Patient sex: M
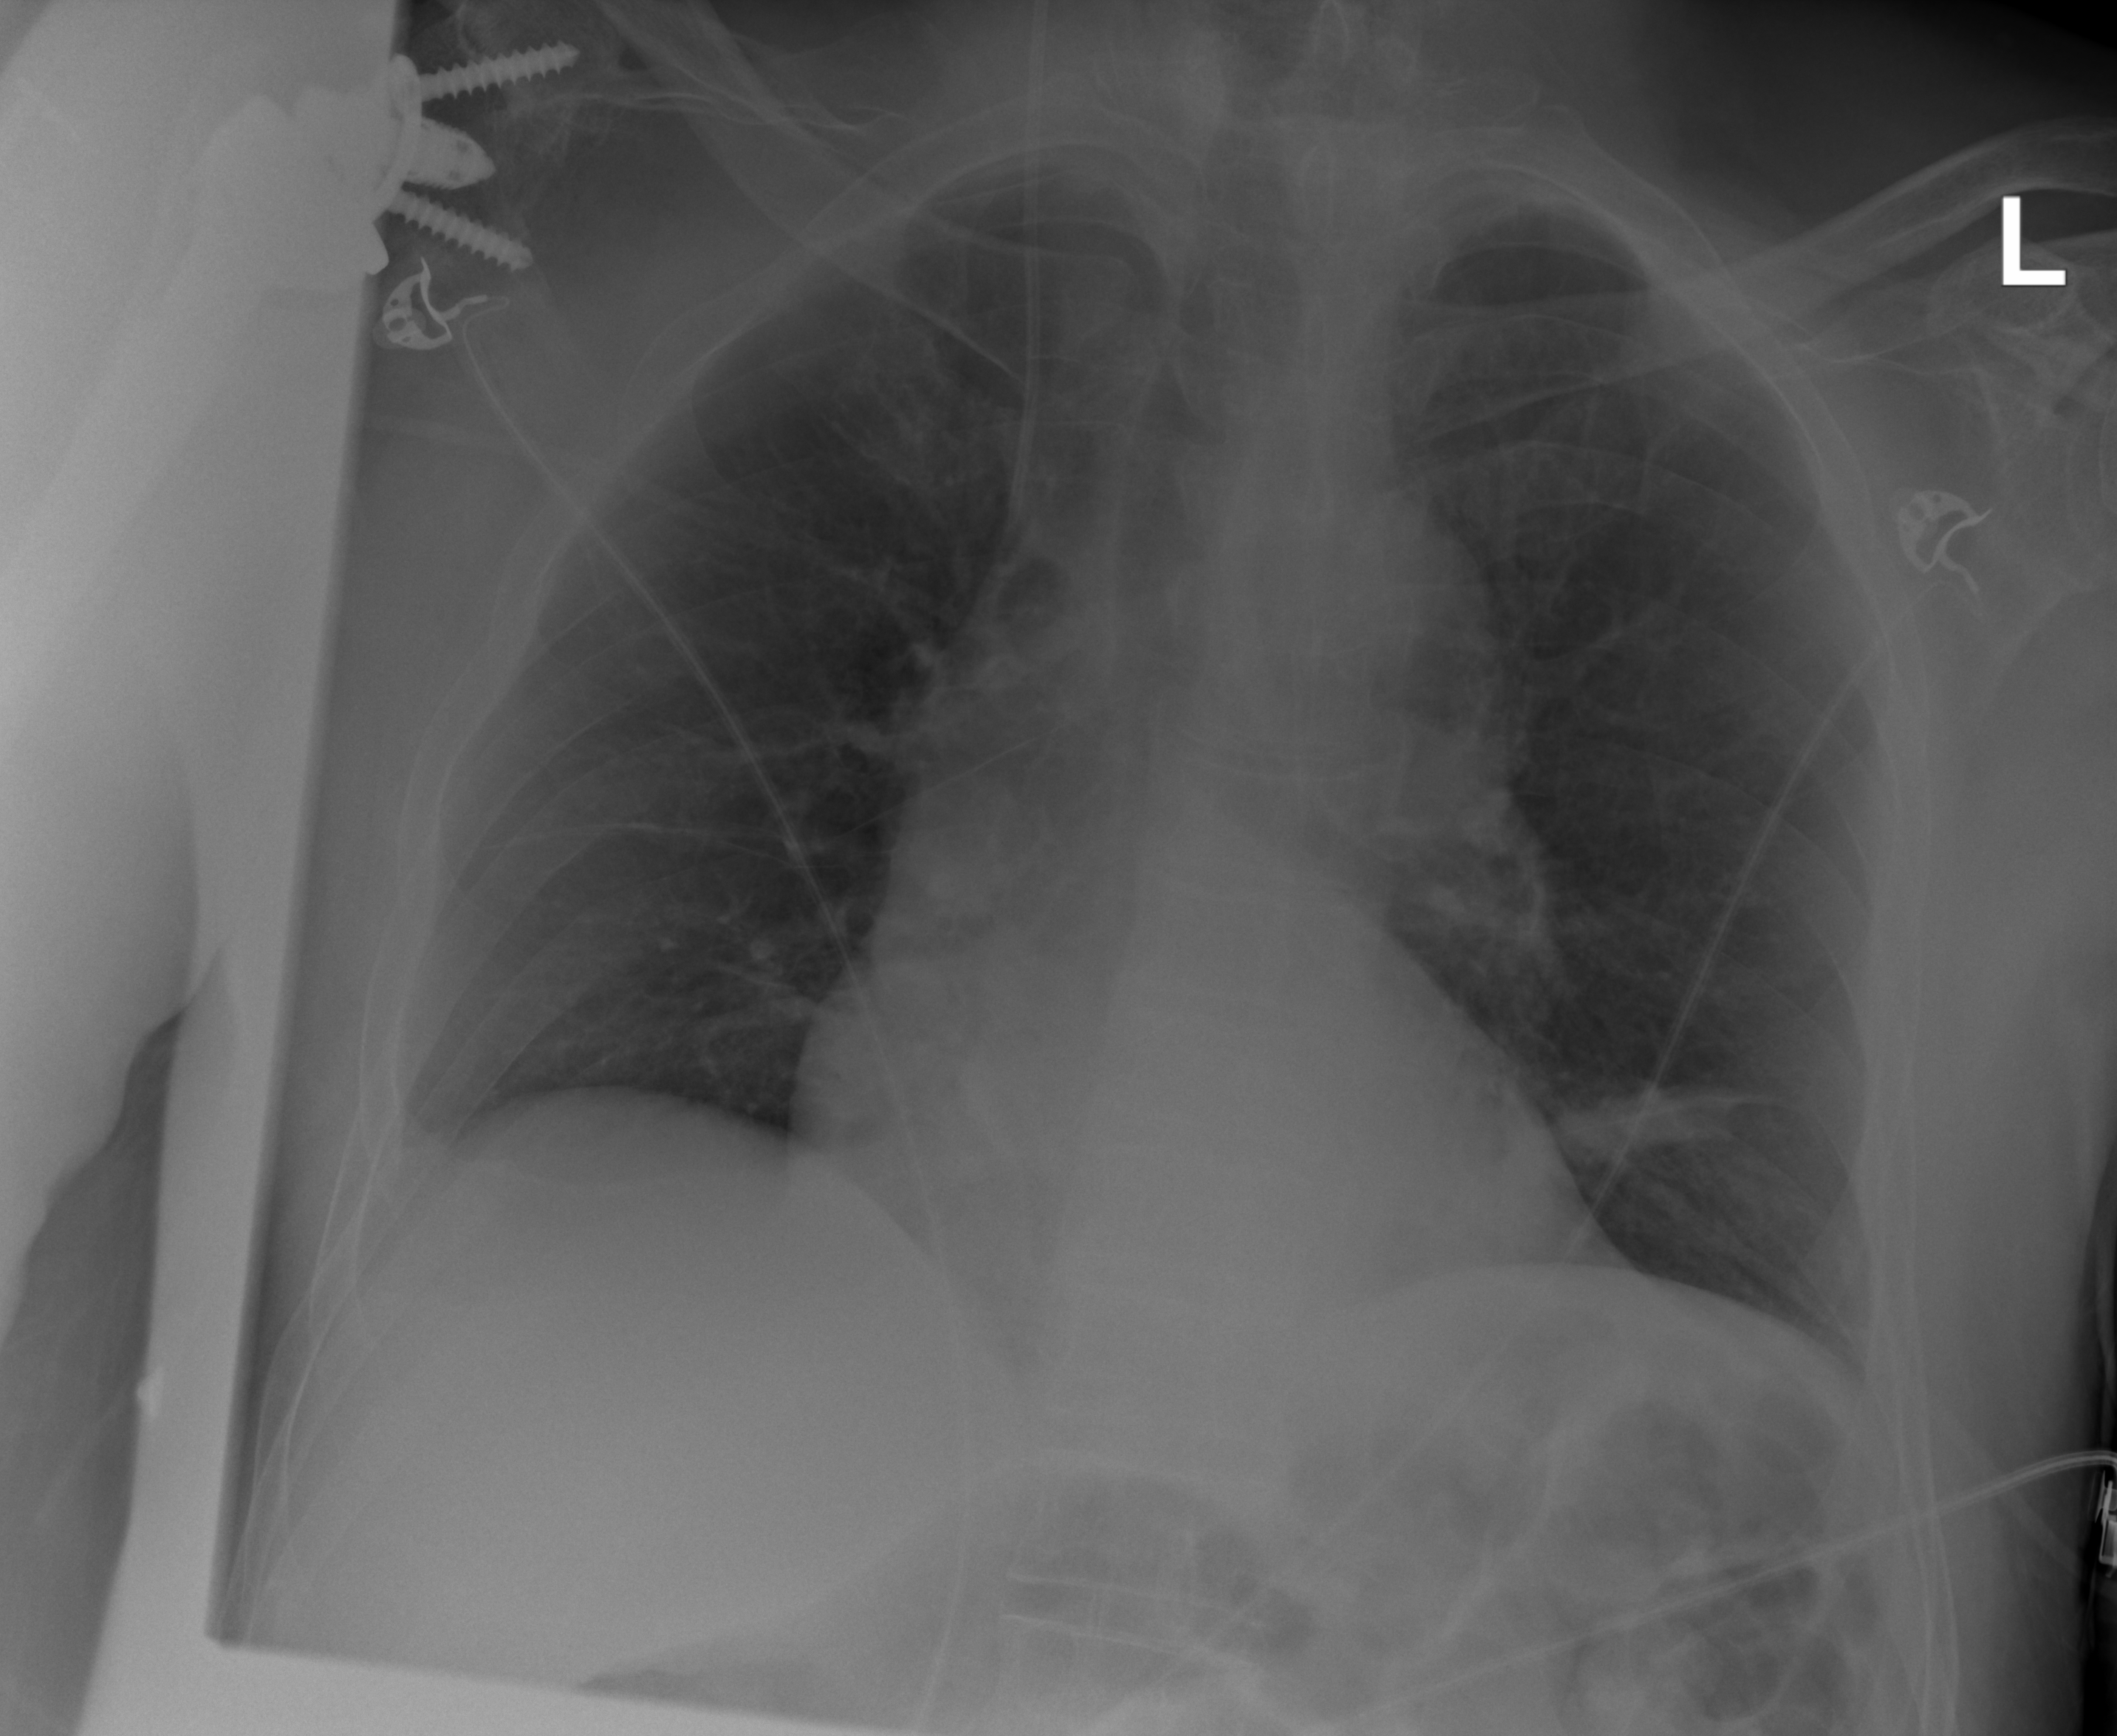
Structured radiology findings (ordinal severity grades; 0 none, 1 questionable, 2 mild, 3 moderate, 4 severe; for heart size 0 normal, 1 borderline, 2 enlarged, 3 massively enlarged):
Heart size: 0
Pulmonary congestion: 0
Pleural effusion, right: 0
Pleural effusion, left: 0
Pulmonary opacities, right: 0
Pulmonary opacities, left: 0
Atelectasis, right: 0
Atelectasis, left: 2